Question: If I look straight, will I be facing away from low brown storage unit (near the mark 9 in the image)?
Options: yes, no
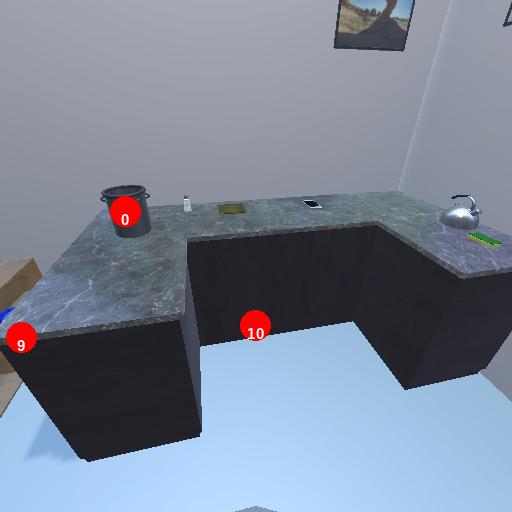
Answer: yes